Interaction volume radius: 5 \u00c5
Interaction volume height: 35 \u00c5
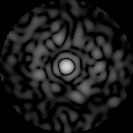
Disorder parameter: 0.8432